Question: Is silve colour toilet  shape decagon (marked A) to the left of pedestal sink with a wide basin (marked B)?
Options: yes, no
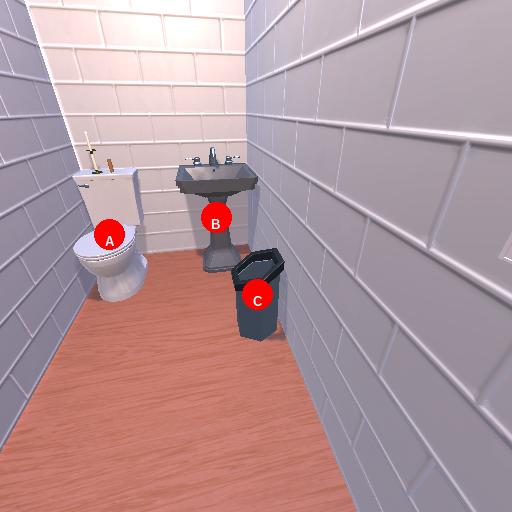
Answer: yes